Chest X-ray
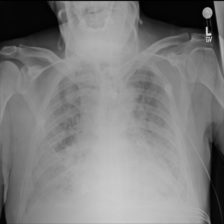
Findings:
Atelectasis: negative
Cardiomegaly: negative
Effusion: negative
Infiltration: positive
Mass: negative
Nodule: negative
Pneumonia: positive
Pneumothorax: negative
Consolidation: negative
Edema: positive
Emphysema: negative
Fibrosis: negative
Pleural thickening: negative
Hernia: negative